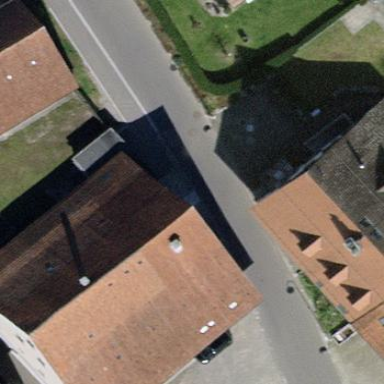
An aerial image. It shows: Building with pitched roof.